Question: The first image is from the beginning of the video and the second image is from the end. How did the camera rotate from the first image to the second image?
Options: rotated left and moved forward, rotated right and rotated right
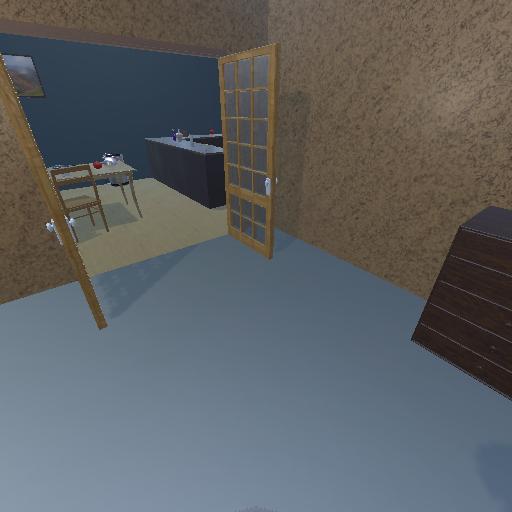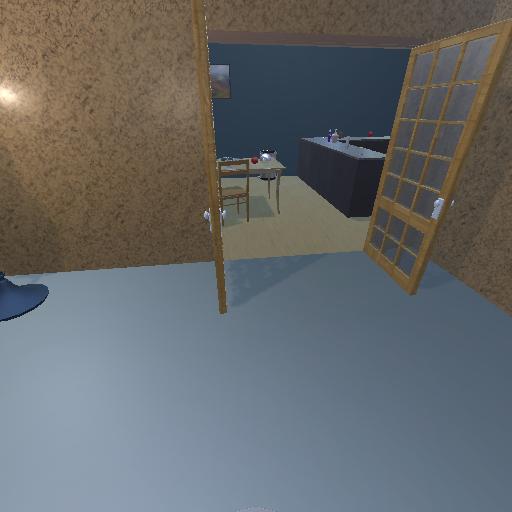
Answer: rotated left and moved forward